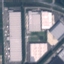
Label: Industrial